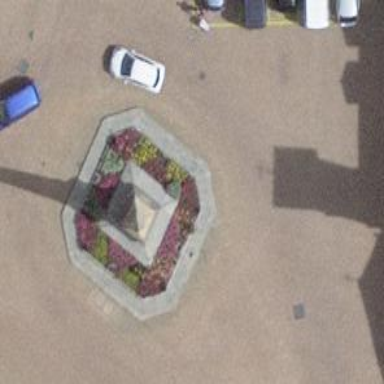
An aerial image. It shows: Historical memorial featuring statue.